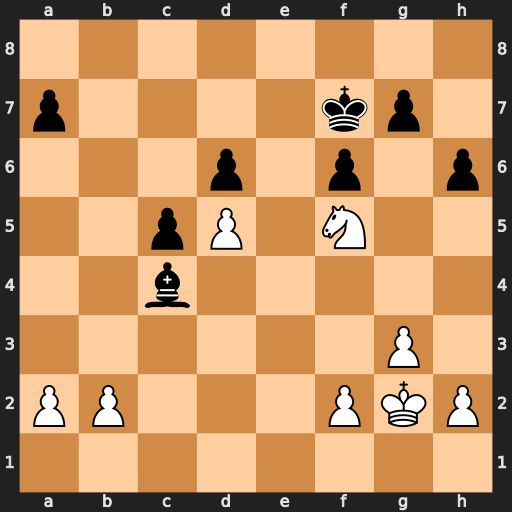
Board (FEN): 8/p4kp1/3p1p1p/2pP1N2/2b5/6P1/PP3PKP/8
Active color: w
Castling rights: -
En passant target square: -
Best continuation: Nxd6+ Kg6 Nxc4